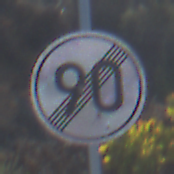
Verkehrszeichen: EndeGeschwindigkeit90
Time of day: MorningAfternoon
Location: Outdoor (Nature)
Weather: Clear
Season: NotSpecified
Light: Natural